Question: Good evening I am a beginner in the Oracle database I wanted to create 3 tables as follows if you can explain to me please.
Architecture of my database:

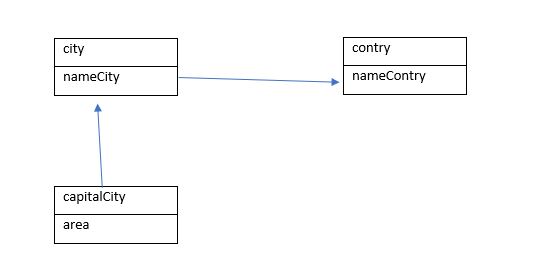
Answer: Use an Object Table:
'''
CREATE TYPE country IS OBJECT (
country_name VARCHAR2(100)
) NOT FINAL;
CREATE TYPE city UNDER country (
city_name VARCHAR2(100)
) NOT FINAL;
CREATE TYPE capitol UNDER city (
area VARCHAR2(100)
);
CREATE TABLE countries OF country;
CREATE TABLE cities OF city;
CREATE TABLE capitols OF capitol;
'''
Then you can insert like this:
'''
INSERT INTO capitols ( country_name, city_name, area )
VALUES ( 'Country', 'City', 'Area' );
'''
and the 'capitols' table has inherited the columns from its ancestor type.
<URL>